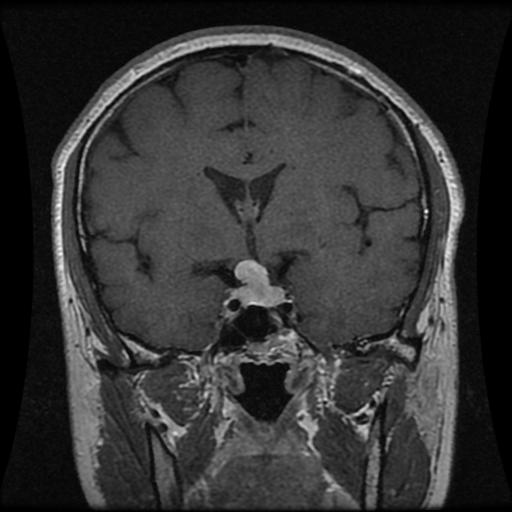
Label: pituitary